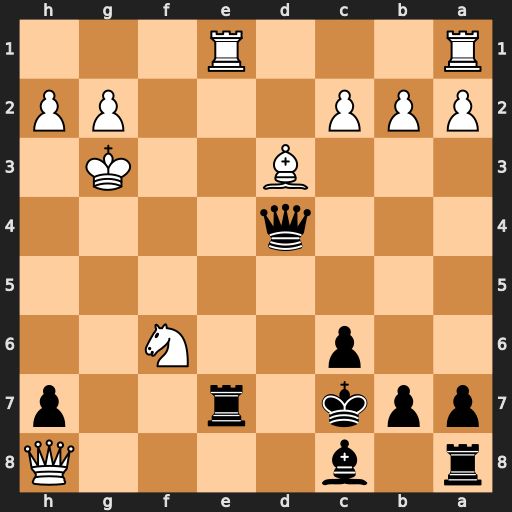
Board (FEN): r1b4Q/ppk1r2p/2p2N2/8/3q4/3B2K1/PPP3PP/R3R3
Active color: b
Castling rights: -
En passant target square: -
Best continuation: Re3+ Rxe3 Qxe3+ Kh4 Qf2+ Kh5 Bg4+ Nxg4 Qf7+ Kh4 Rxh8